Field crop: tomato
Growth stage: 2
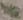
Species: solanum